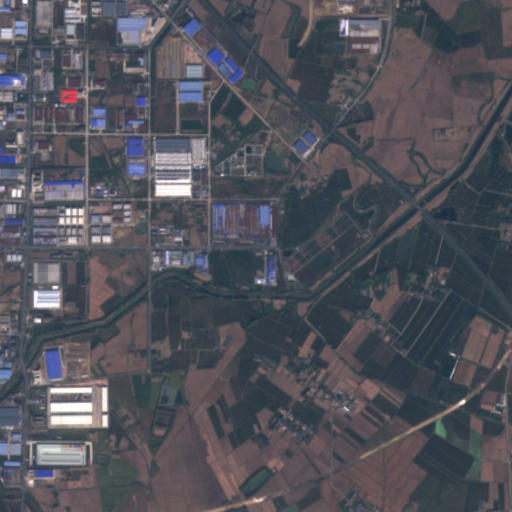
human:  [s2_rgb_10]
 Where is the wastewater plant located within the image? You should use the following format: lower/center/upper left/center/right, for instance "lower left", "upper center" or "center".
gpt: The wastewater plant is located in the upper center of the image.
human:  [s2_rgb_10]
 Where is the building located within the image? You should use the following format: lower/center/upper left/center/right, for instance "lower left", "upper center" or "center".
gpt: There is no building in the image.